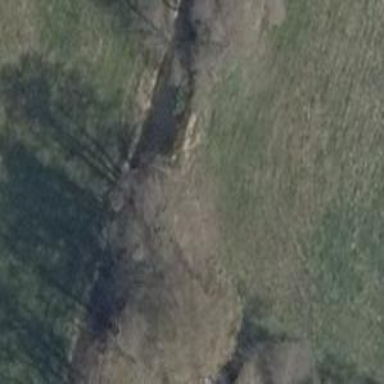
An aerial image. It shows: Row of trees in natural setting.